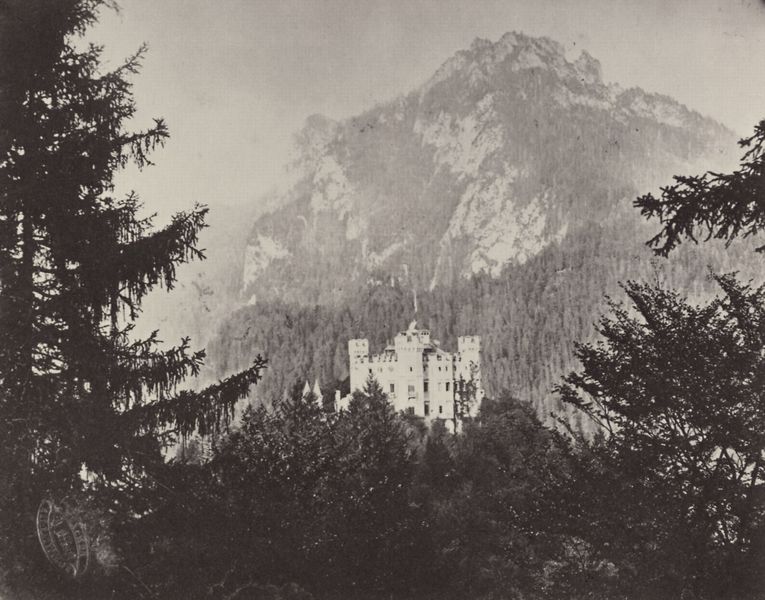
Titel: Schloss Hohenschwangau von Westen
Künstler: Joseph Albert
Standort: Augsburg
Institution: Staats- und Stadtbibliothek
Schlagwörter: baum, berg, blätter, dunkel, felsen, gemälde, himmel, schatten, weiß, wolken, bäume, landschaft, äste, fenster, grau, hell, hintergrund, licht, schwarz, ausblick, blick, dach, gebäude, haus, schloss, schnee, wolke, architektur, bild, signatur, ast, baumstamm, hügel, natur, strauch, zweige, busch, büsche, einsam, gebüsch, sträucher, kontrast, tal, wald, turm, deutschland, aussicht, sommer, ansicht, fahne, abhang, berge, fels, felswand, gebirge, gipfel, hang, dächer, nebel, massiv, schlucht, weis, romantik, tannen, unwetter, wetter, könig, frühling, zinnen, foto, fotografie, panorama, photographie, regen, versteckt, burg, höhe, bayern, türme, alpen, zweig, festung, wälder, berggipfel, schwarz-weiss, baun, stempel, fichte, nadelbaum, tanne, trüb, österreich, photo, wappen, sims, sicht, märchen, nadelbäume, fichten, tannenwald, nadeln, nadelwald, verborgen, kulisse, hänge, bau, nadelhölzer, phantasie, aufnahme, ludwig, schneegipfel, chateau, wals, zinne, auf, castle, neo, ecktürme, ludwig ii, märchenschloss, neuschwanstein, flanken, könig ludwig, schneewittchen, bergkulisse, bildrand, disney, hohenschwangau, königsschloss, könig ludwig ii., bergschloss, fichtengebirge, schwärzwald, bayxern